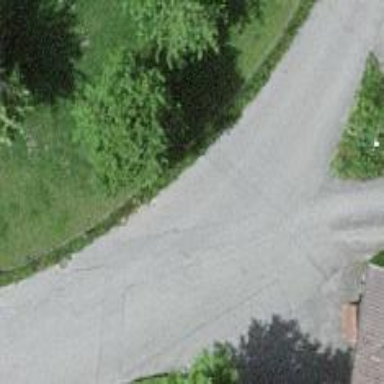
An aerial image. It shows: Unclassified road with paved surface.